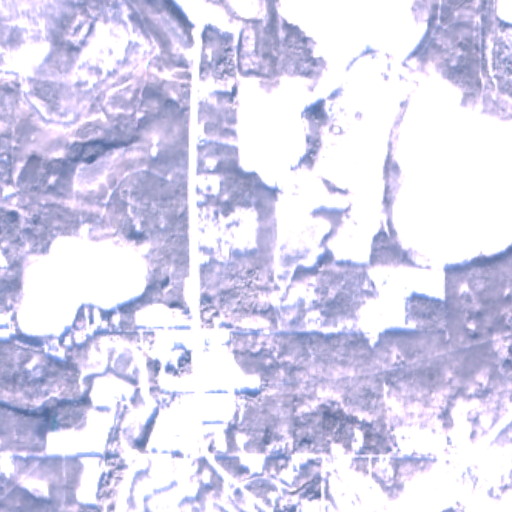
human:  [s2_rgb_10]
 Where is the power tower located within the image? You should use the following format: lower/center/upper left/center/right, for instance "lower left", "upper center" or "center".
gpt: The power tower is located in the lower right of the image.
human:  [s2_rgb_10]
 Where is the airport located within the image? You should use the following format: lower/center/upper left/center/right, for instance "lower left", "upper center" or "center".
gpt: There is no airport in the image.